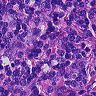
Metastatic tissue present: no